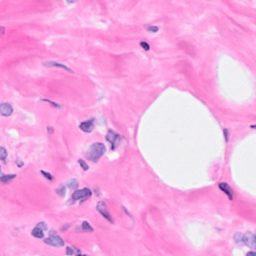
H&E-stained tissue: Breast